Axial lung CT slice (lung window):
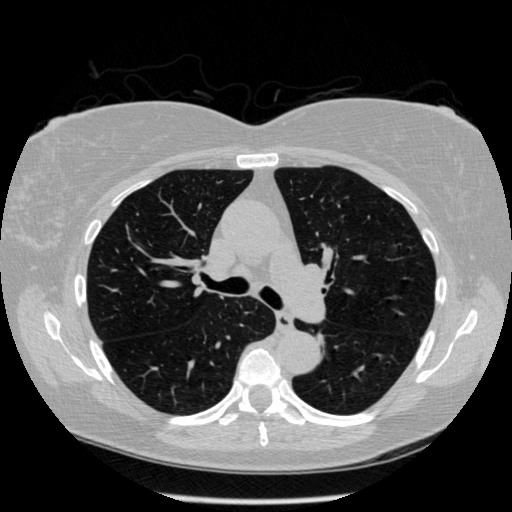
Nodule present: no